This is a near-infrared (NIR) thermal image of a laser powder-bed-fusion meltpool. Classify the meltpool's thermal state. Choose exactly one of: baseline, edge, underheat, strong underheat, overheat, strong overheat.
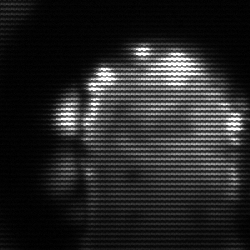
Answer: baseline